Question: Count the number of objects in the diagram.
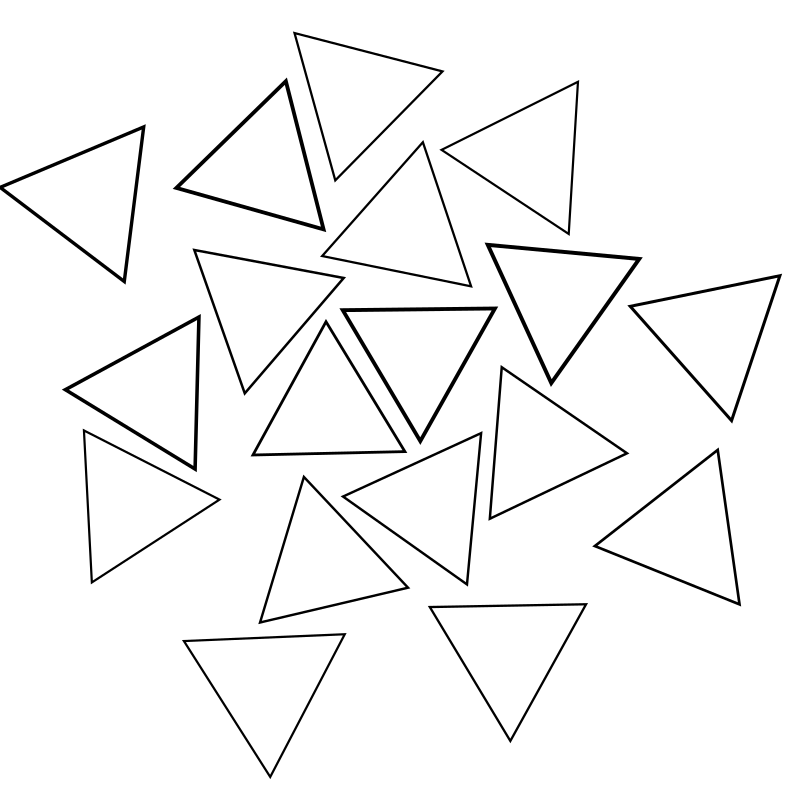
Answer: 18